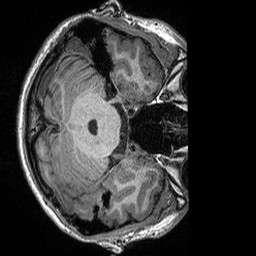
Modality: T1w
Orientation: axial
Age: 20
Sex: male
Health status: healthy
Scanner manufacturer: siemens
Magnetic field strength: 3 T
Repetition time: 2.3 s
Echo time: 0.00298 s